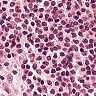
Metastatic tissue present: no